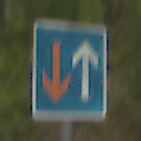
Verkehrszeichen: VorrangVorGegenverkehr
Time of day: MorningAfternoon
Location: Outdoor (Nature)
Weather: Overcast
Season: NotSpecified
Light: Natural